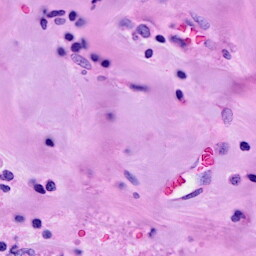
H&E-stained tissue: Breast